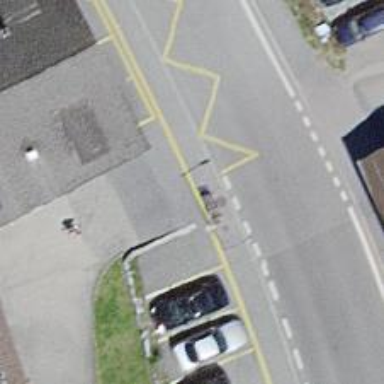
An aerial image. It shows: Bus stop with platform for public transport.